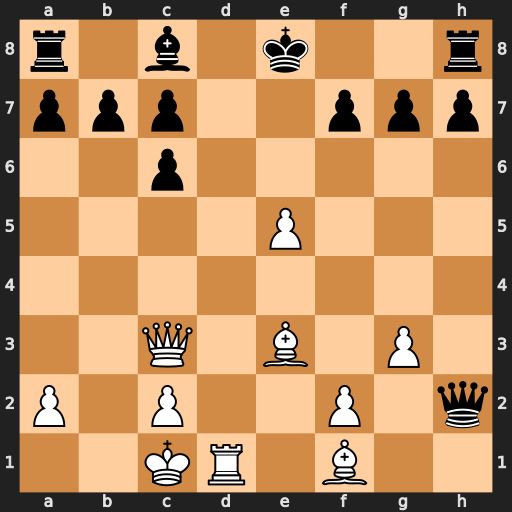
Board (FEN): r1b1k2r/ppp2ppp/2p5/4P3/8/2Q1B1P1/P1P2P1q/2KR1B2
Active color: w
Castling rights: kq
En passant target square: -
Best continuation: e6 O-O exf7+